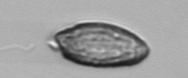
Label: Katodinium_or_Torodinium